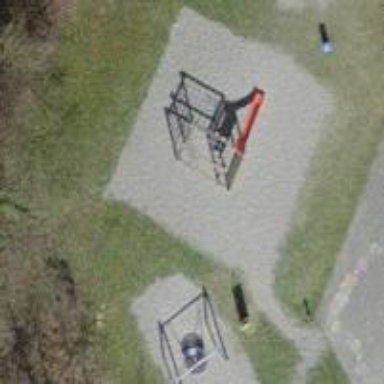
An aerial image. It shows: Playground.